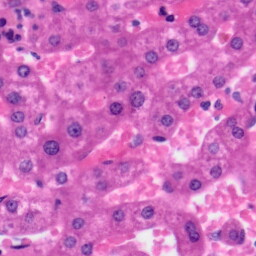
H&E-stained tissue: Liver